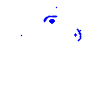
Particle: electron